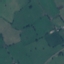
Land use / land cover class: Pasture